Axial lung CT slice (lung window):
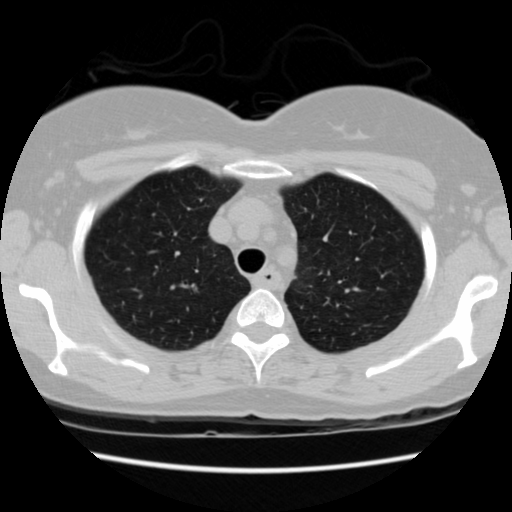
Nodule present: no